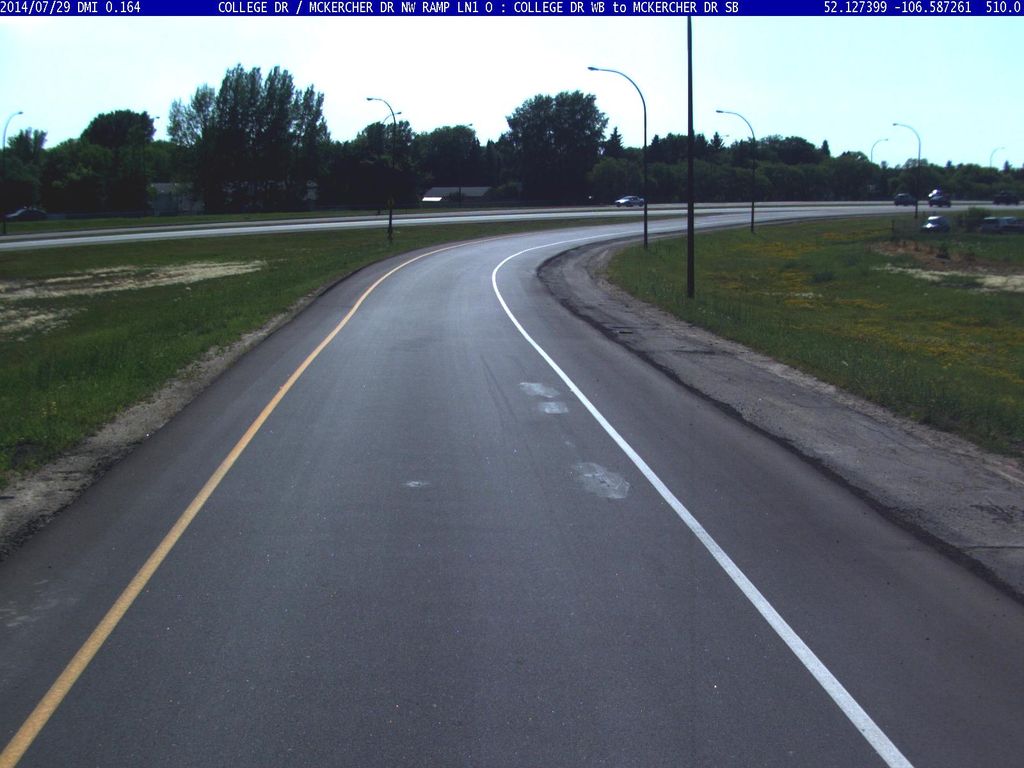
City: saskatoon